Question: I want to round the top right and top left of the UINavigationBar.
I know that there are functions for changing the views corner radius, but is it possible to do something similar to the standard UINavigationBar?
If you don't know what I'm talking about, check out this:

Thanks!
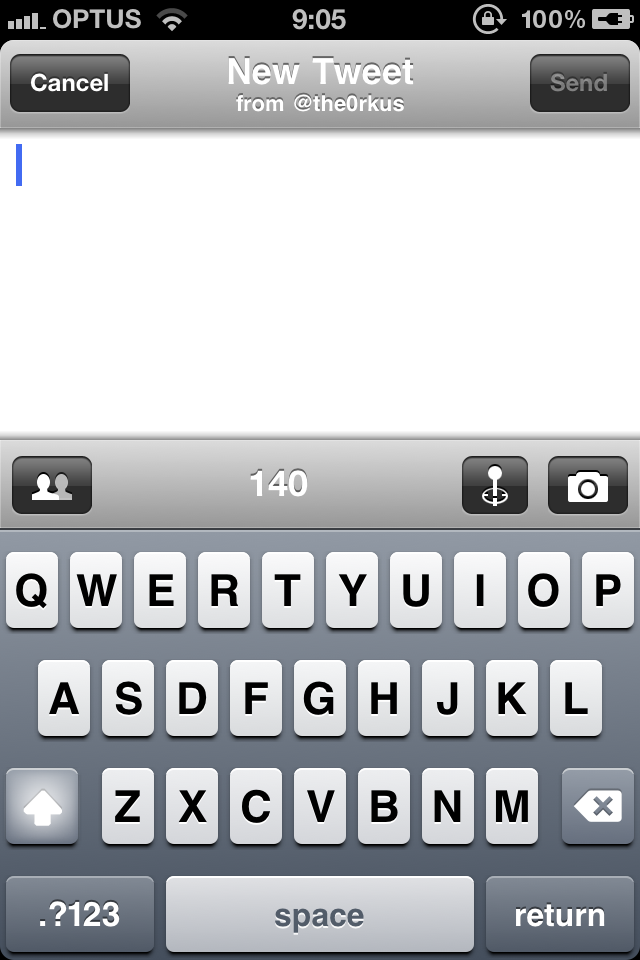
Answer: The best way is to override drawRect in UINavigationBar and use a custom image.